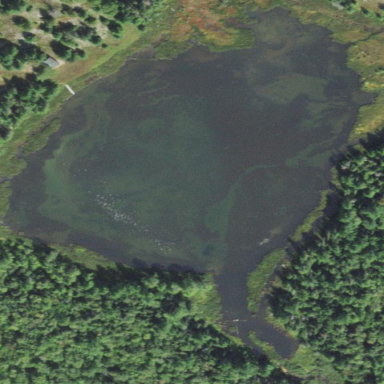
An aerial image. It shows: Lake with natural water.